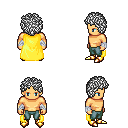
a pixel art fantasy rpg character, male body template, human, tanned skin, yellow cape, teal pants, white curly afro hairstyle, white cloth bandages, gold boots, four views (front, back, left, right), 2x2 character sprite sheet, small pixel art, hard edges, no anti-aliasing